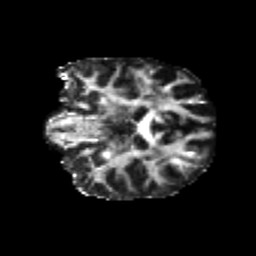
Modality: FA
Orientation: coronal
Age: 23
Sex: female
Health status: healthy
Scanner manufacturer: philips
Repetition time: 7.391 s
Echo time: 0.08599 s